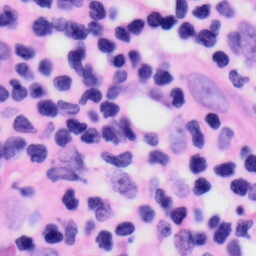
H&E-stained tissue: Skin